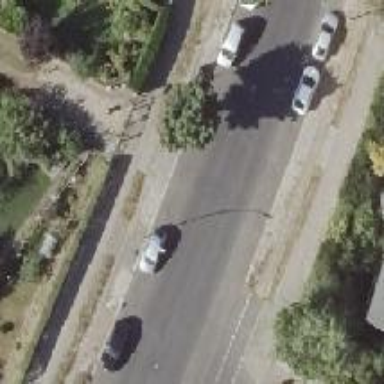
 with separate sidewalk and cycle track."